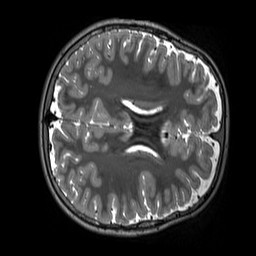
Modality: T2w
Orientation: axial
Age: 9
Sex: male
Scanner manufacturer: siemens
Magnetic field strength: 3 T
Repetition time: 3.2 s
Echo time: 0.408 s